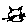
Label: cat